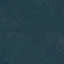
Label: Forest